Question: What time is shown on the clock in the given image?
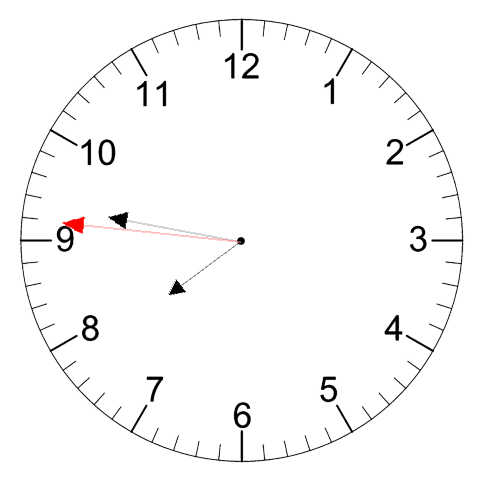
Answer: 07:46:46